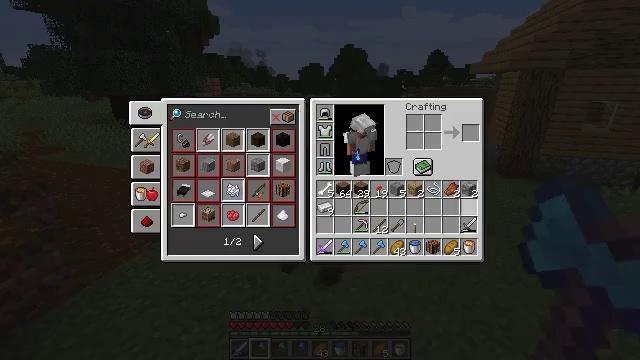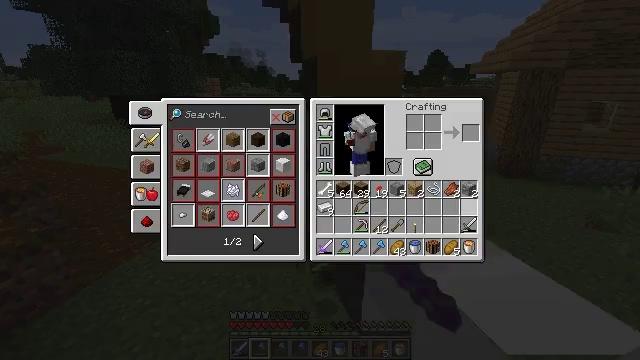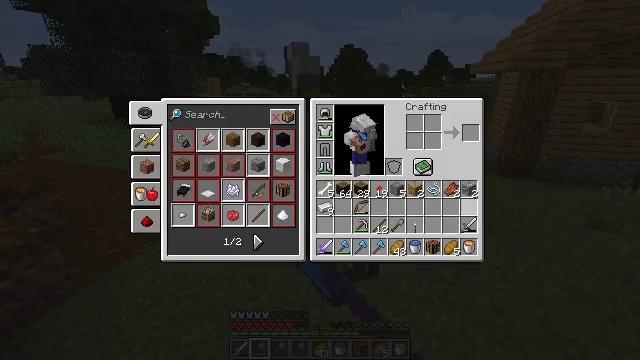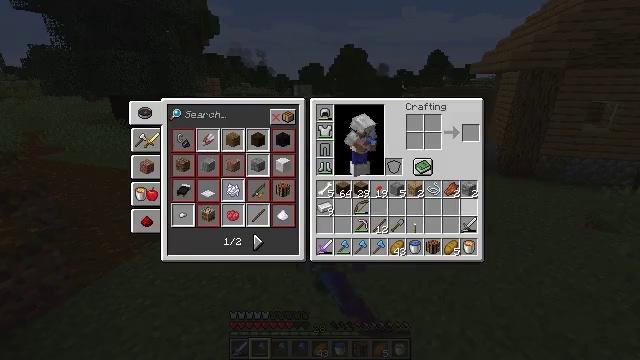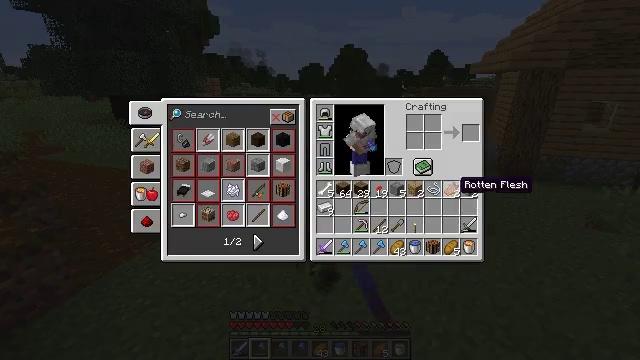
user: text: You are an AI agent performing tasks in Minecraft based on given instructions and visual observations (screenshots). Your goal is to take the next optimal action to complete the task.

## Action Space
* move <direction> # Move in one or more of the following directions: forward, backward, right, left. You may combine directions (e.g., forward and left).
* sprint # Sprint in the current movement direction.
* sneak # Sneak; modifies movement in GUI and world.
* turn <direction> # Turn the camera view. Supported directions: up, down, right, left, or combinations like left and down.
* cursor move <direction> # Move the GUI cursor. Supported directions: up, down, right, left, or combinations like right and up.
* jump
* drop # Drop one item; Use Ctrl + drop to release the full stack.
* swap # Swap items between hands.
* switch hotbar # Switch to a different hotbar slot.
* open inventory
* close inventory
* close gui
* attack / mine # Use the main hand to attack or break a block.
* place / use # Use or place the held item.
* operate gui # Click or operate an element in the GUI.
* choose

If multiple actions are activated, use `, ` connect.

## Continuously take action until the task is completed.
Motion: motion action
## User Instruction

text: Drop an iron axe.
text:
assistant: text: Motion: sprint, drop, open gui
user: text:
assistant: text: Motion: sprint, drop
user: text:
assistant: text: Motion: sprint
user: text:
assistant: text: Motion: sprint, cursor move left and up
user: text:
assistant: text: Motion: sprint